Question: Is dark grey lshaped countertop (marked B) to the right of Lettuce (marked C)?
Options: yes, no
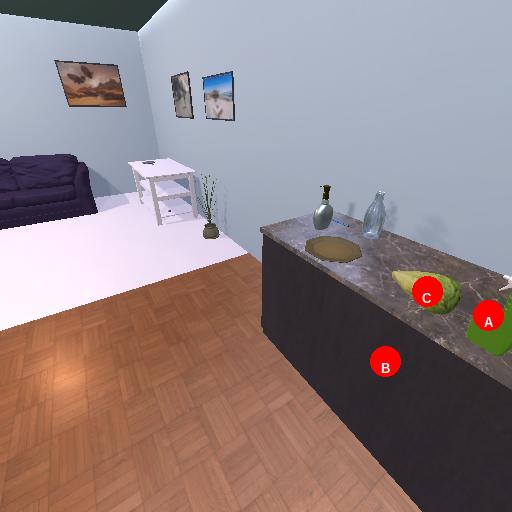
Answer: yes